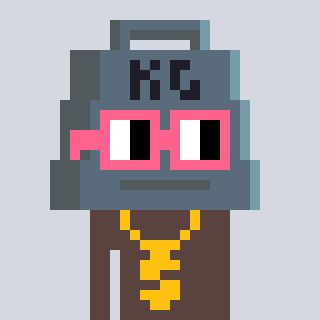
a pixel art character with square pink glasses, a weight-shaped head and a darkbrown-colored body on a cool background